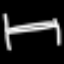
Label: bed